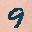
Label: 9